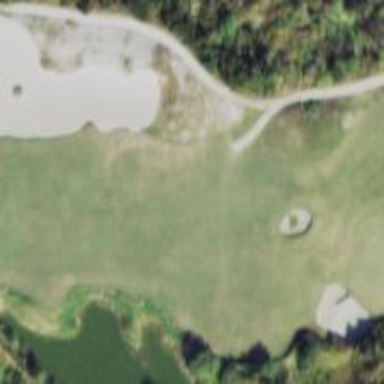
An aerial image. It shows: Pathway for golfing.